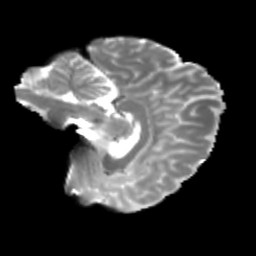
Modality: T2w
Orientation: sagittal
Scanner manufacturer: siemens
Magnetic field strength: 3 T
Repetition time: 4 s
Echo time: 0.0594 s